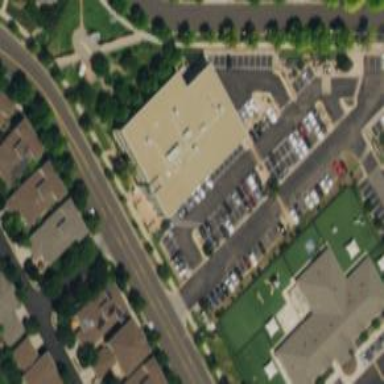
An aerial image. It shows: Office building.